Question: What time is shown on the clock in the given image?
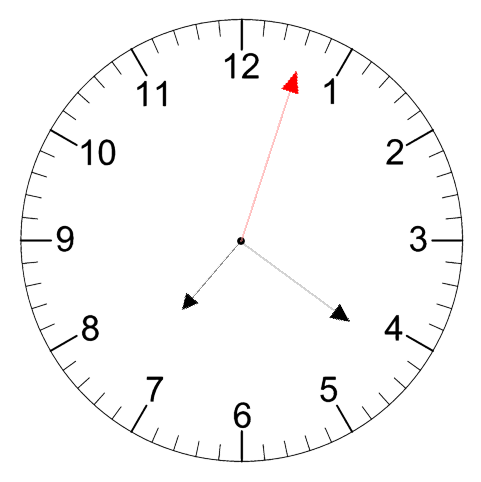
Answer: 07:21:03